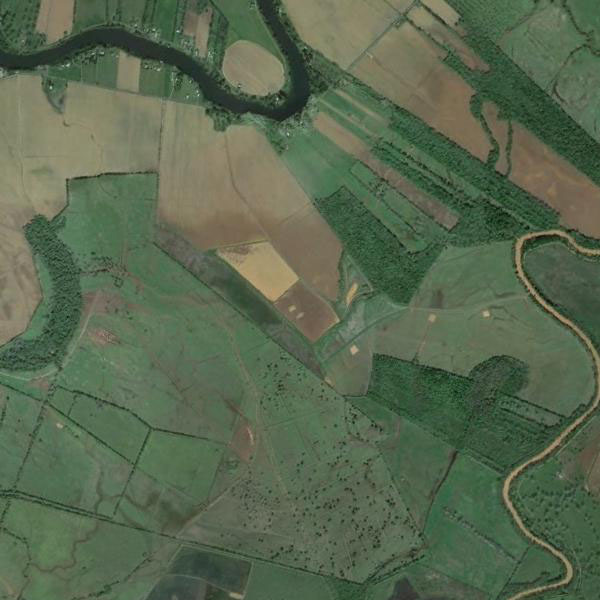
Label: Farmland